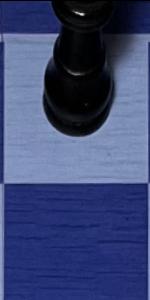
Label: Empty